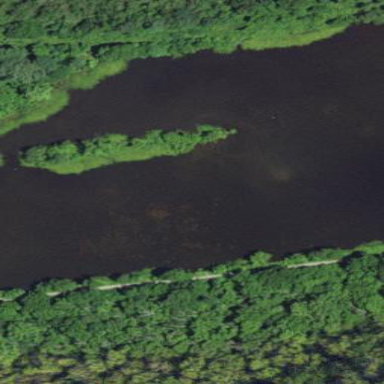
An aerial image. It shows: Peaceful pond surrounded by nature.